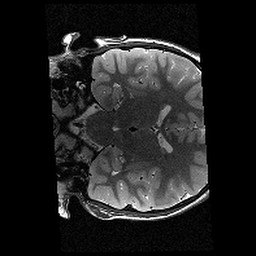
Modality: T2w
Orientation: coronal
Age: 11
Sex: male
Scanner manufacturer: siemens
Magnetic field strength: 3 T
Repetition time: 9.23 s
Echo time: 0.067 s